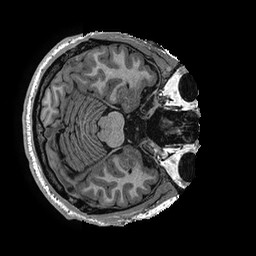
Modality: T1w
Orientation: axial
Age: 38
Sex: male
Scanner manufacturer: ge
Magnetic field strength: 3 T
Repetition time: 0.006952 s
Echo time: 0.00292 s